Brain MRI, t1w sequence, axial 2D slice.
Patient: age 23, sex F, weight 78 kg, height 1.78 m
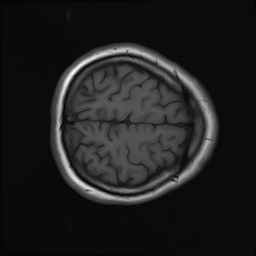